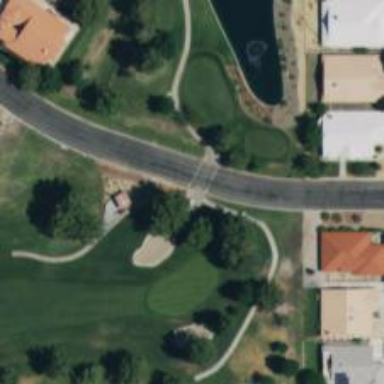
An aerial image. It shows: Path used for both walking and golf.